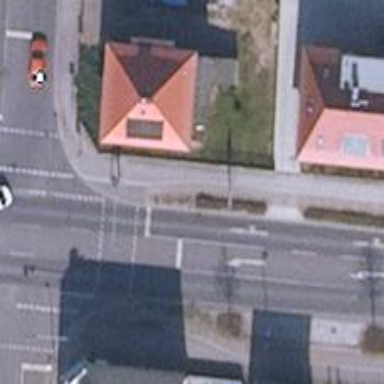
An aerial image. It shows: Road with traffic signals for signaling.